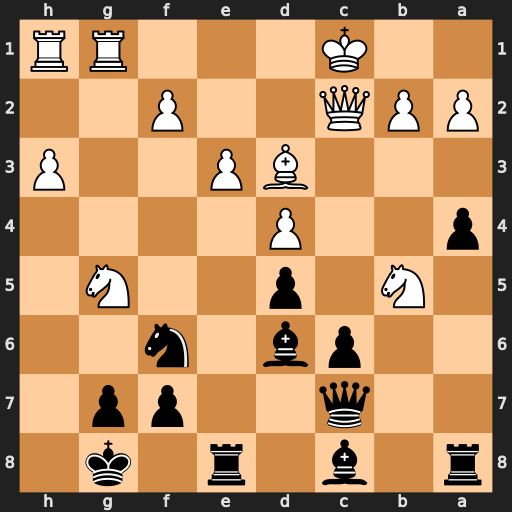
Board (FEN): r1b1r1k1/2q2pp1/2pb1n2/1N1p2N1/p2P4/3BP2P/PPQ2P2/2K3RR
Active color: b
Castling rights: -
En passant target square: -
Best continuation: cxb5 Qxc7 Bxc7